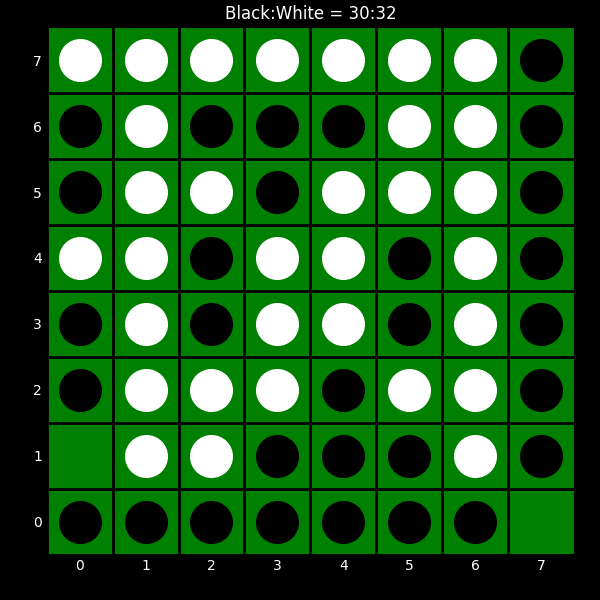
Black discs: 30
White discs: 32